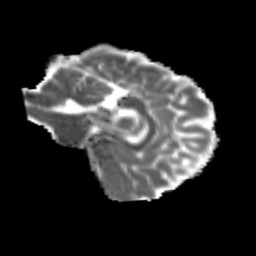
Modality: MD
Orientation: sagittal
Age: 24
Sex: male
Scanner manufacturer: siemens
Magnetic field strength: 3 T
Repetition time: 3.5 s
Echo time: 0.113 s